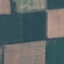
Label: AnnualCrop